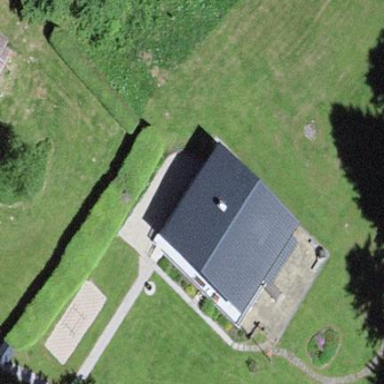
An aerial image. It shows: Simple and straightforward house.